Field crop: maize
Growth stage: 2
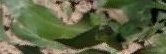
Species: maize